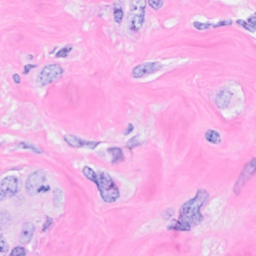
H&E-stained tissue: Breast